Question: Suppose this is a value in a JSON I want to assign to a BOOL variable:
'''
"retweeted": false
'''
Here is how I parse JSON data:
'''
NSError *error;
NSArray *timeline = [NSJSONSerialization JSONObjectWithData:responseData options:NSJSONReadingMutableLeaves error:&error];
'''
Now, I have a bool property defined as:
'''
BOOL *retweeted;
'''
Inside my class. When I do this while parsing the JSON:
'''
tweet.retweeted = [[[timeline objectAtIndex:i] objectForKey:@"retweeted"] boolValue];
'''
I get this error:

How to solve this problem?
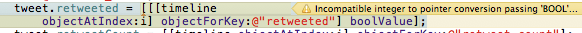
Answer: '''
BOOL *retweeted;
'''
this is wrong, booleans are scalars, not Objective-C objects, so they don't need to be declared as pointers. Use
'''
BOOL retweeted;
'''
instead.